Question: I'm creating a 2d game using Unity and get the following problem. When I change the layer of some game object in its reference prefab, I can not see that game object in the scene window.

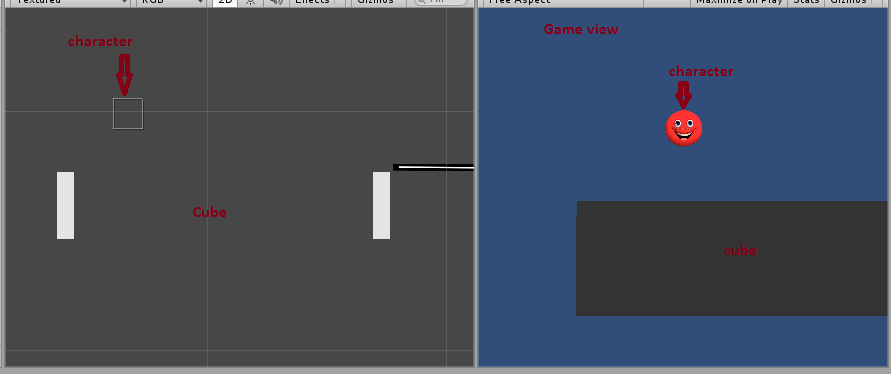
Answer: In Unity, cameras can view one or more layers simultaneously. If you have created a new layer, be sure that at least one of your cameras is set to render it. You may have placed your object on a layer which is not currently being rendered on any of your scene's cameras.